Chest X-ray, PA view. Patient: 37 years old, sex F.
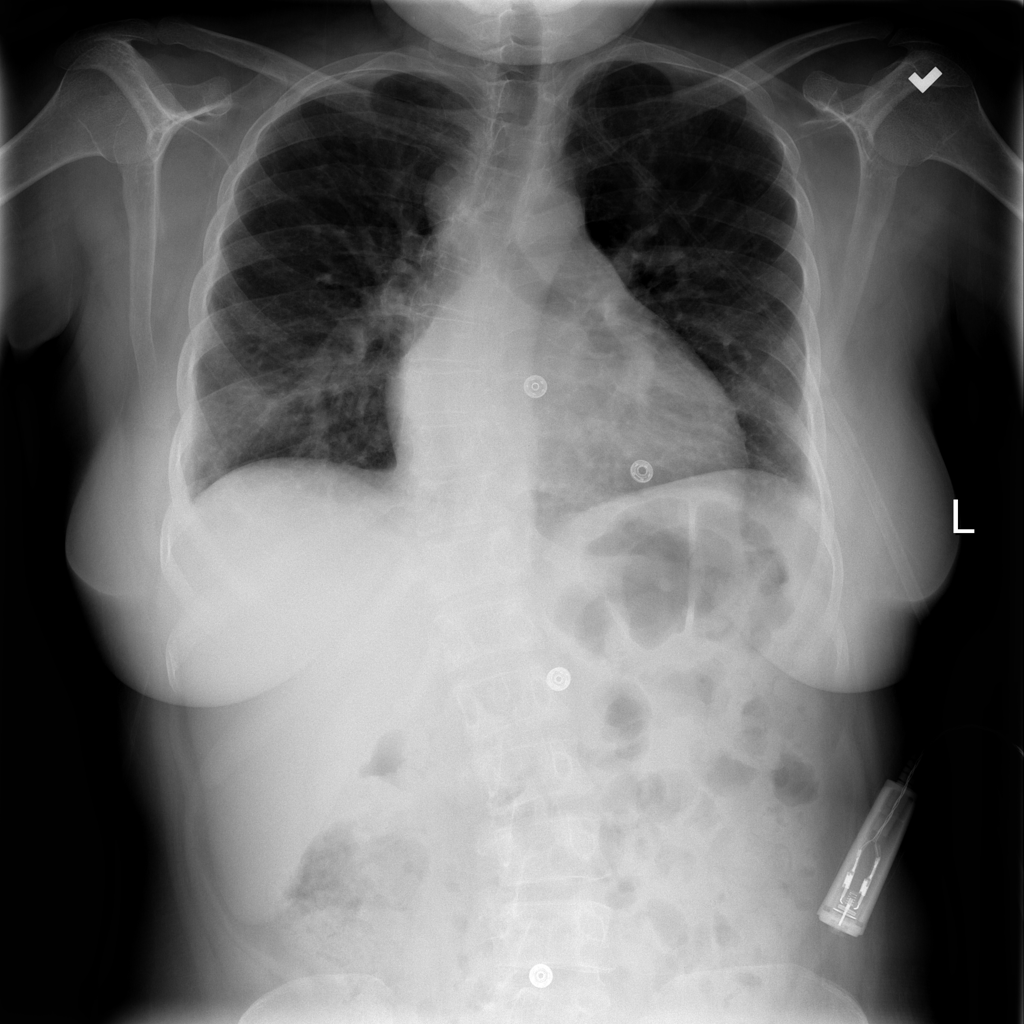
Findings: No Finding